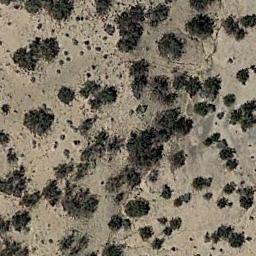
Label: chaparral